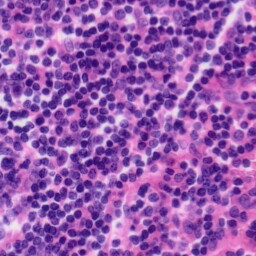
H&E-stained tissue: Tonsil